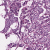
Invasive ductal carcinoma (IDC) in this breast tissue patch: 1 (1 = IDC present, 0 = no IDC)